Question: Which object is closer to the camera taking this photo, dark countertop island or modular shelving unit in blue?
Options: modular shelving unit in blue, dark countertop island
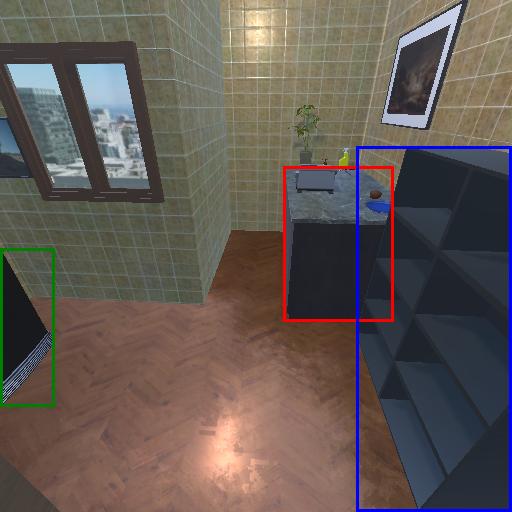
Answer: modular shelving unit in blue